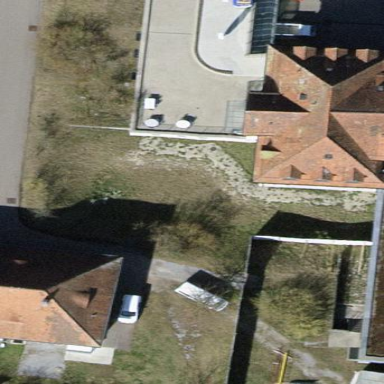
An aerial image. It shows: Hospital with hipped roof shape.